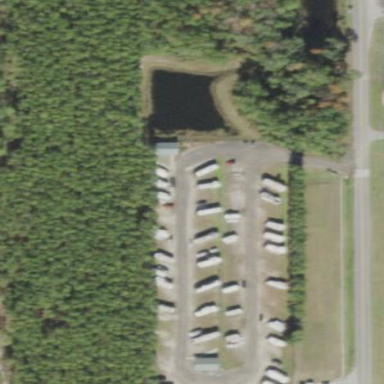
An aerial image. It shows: Caravan site with sanitary dump station for travelers.